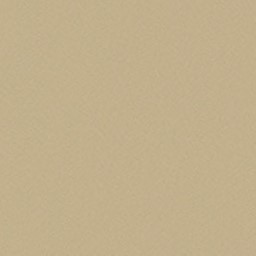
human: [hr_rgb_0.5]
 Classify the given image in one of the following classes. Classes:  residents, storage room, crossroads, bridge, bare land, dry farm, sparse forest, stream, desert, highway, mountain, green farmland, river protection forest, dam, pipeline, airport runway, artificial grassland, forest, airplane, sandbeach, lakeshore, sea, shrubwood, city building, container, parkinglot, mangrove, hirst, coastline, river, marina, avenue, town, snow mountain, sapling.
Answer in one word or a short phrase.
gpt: desert